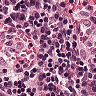
Metastatic tissue present: no